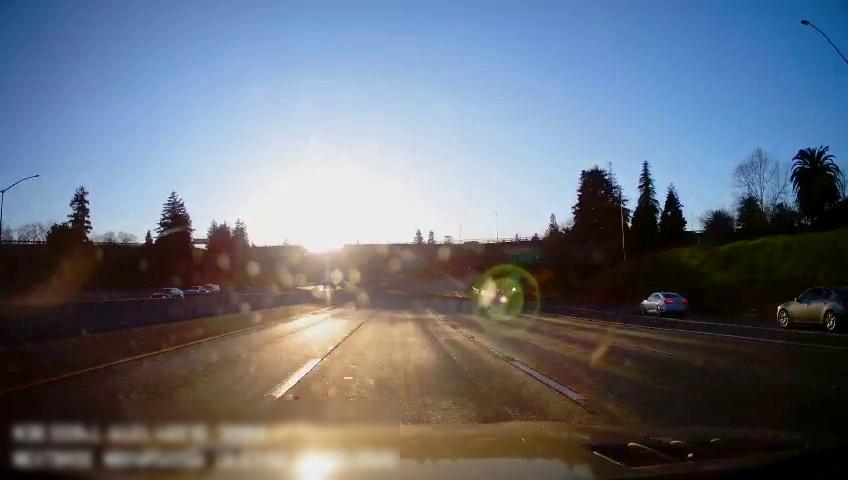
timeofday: Day
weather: Sunny
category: Drivable Space
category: Vehicles | Car
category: Vehicles | SUV
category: Vehicles | Car
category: Vehicles | Car
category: Vehicles | Car
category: Lanes | Alternate Lane
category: Lanes | Current Lane
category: Lanes | Current Lane
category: Lanes | Alternate Lane
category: Lanes | Alternate Lane
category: Lanes | Alternate Lane
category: Traffic | Signs